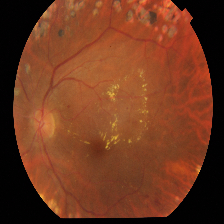
Diabetic retinopathy grade: Proliferative DR